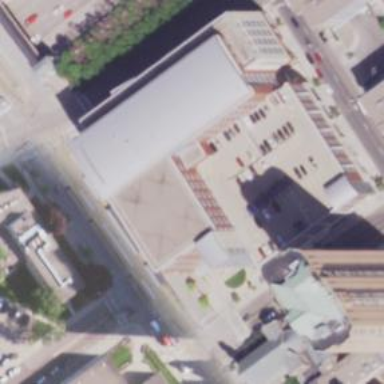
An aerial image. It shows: Building with flat roof.